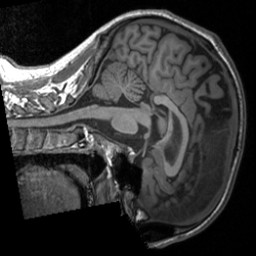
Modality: T1w
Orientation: sagittal
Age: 22
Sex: male
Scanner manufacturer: siemens
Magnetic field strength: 3 T
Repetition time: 1.9 s
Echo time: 0.00226 s